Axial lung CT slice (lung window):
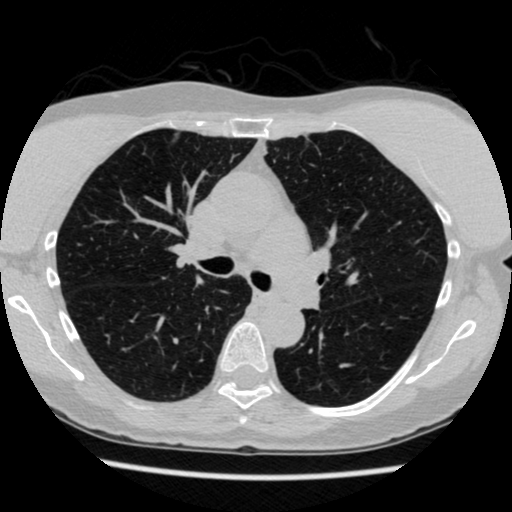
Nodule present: no